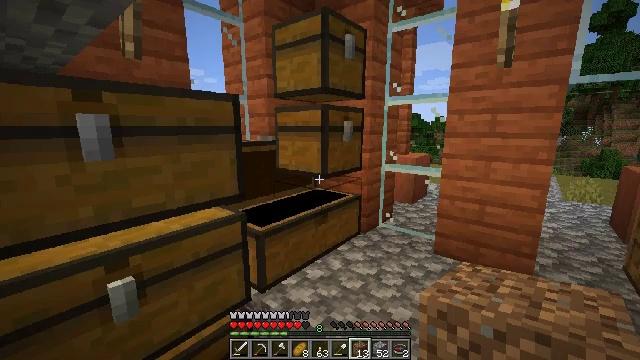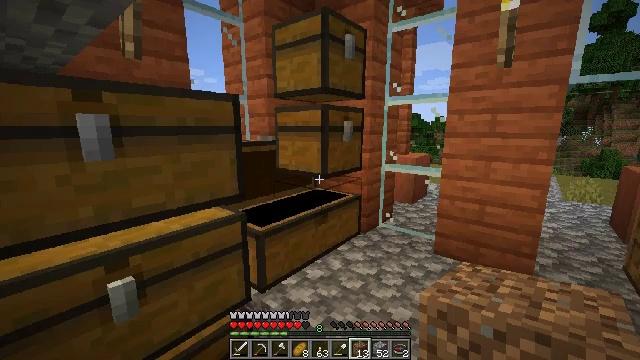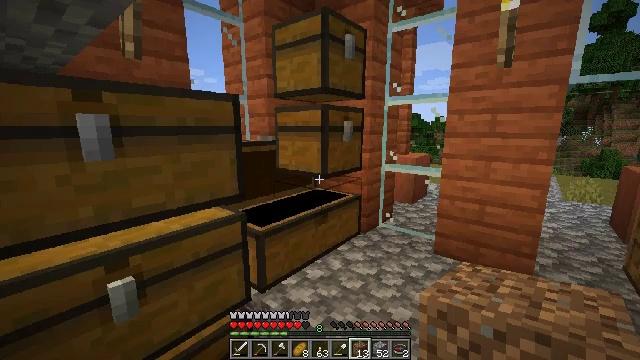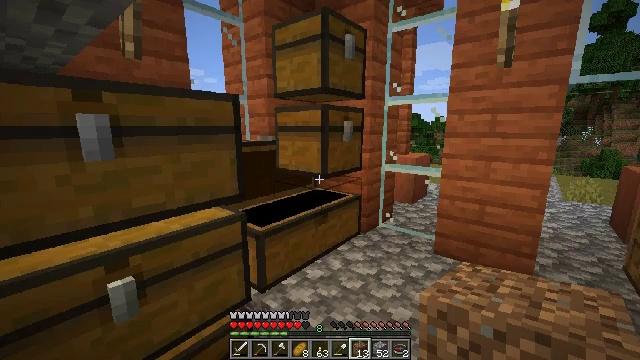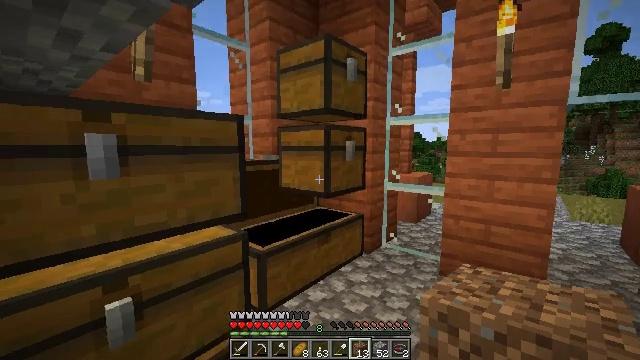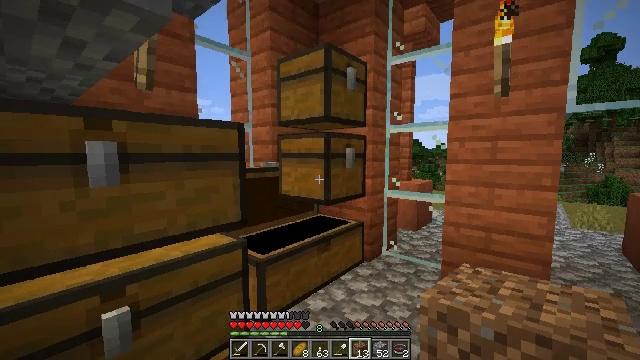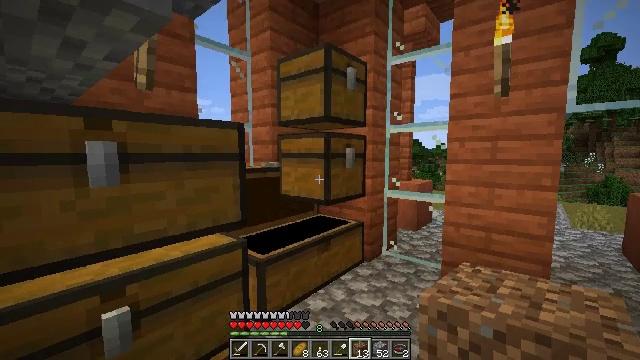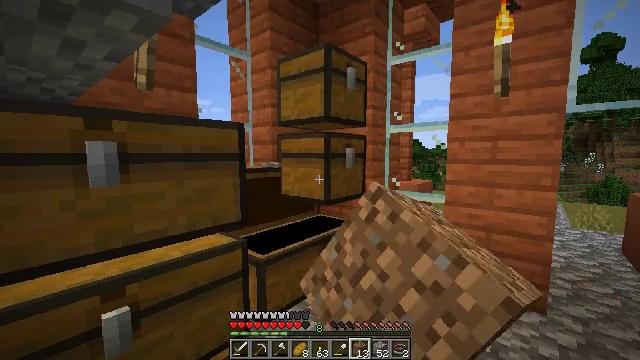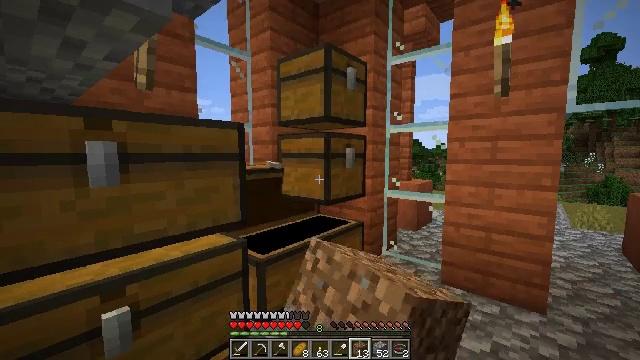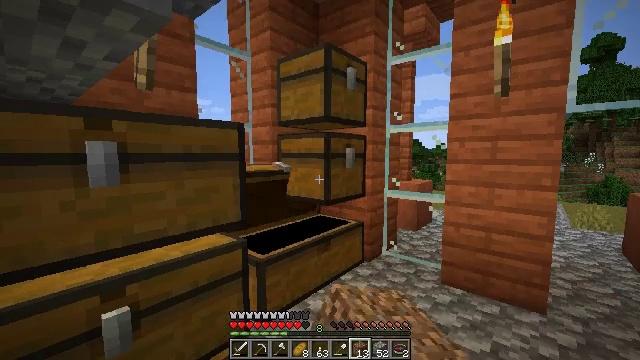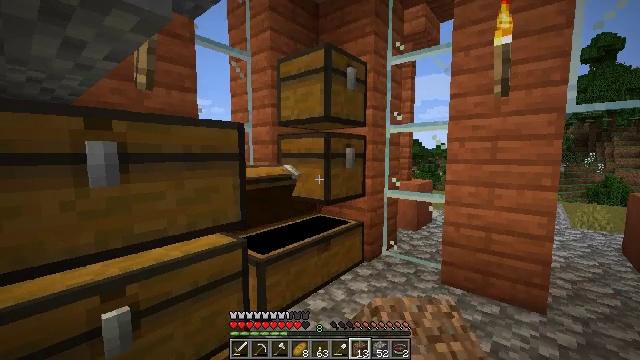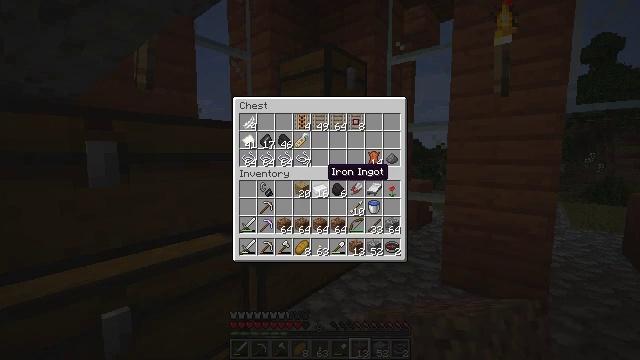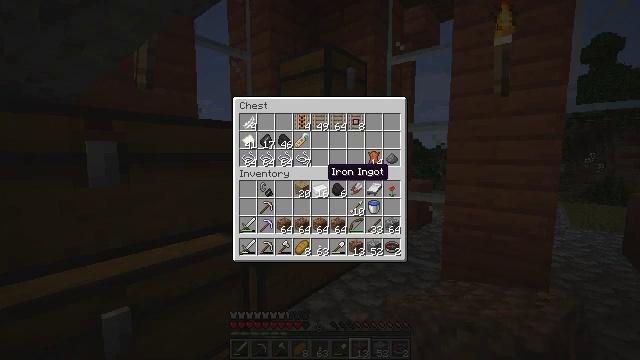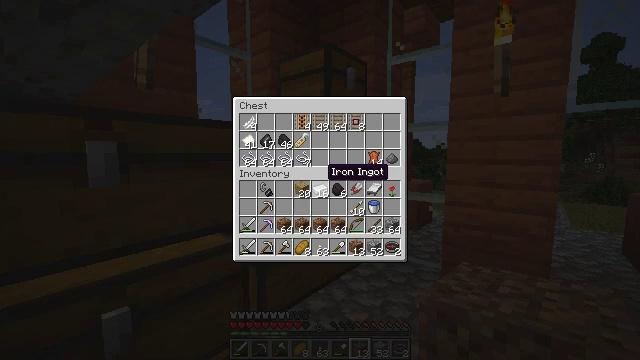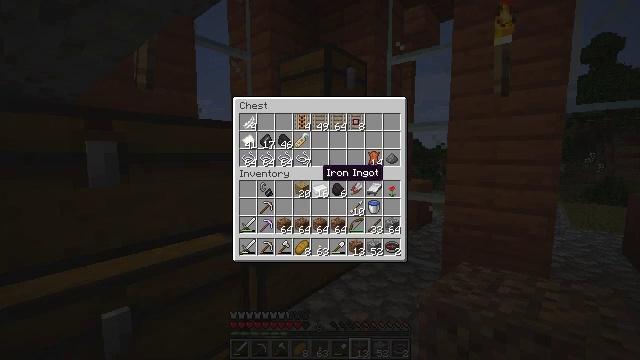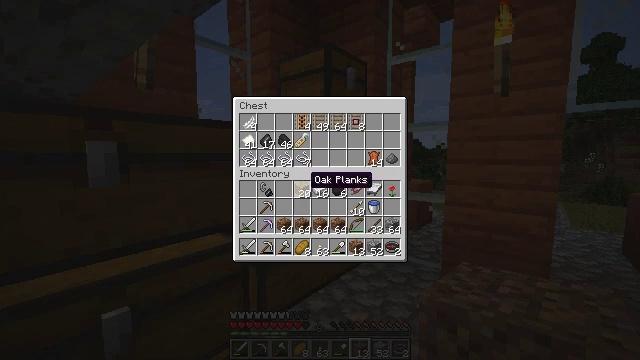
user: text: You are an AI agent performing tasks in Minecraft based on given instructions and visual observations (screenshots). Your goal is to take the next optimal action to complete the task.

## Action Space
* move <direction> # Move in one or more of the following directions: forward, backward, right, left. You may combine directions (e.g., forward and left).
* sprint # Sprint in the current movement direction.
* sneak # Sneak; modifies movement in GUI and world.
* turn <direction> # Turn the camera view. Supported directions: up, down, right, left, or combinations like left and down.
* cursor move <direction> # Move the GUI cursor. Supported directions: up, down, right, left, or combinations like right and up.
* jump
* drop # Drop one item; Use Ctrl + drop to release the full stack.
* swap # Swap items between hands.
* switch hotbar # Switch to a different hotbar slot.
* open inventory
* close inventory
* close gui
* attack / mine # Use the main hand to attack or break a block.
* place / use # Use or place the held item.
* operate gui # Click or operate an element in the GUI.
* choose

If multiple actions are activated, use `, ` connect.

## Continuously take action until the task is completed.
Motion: motion action
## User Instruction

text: Combine paper and a compass on a crafting table to craft a map.
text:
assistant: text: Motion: no_op
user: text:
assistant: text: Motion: no_op
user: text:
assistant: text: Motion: no_op
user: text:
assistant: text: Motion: turn up
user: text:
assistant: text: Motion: turn up
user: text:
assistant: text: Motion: use / place
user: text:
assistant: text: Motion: use / place
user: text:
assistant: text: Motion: use / place
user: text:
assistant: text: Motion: no_op
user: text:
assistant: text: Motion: no_op
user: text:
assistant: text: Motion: no_op
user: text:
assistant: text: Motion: no_op
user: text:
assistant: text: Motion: no_op
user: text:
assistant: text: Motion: no_op
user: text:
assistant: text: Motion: turn left and down
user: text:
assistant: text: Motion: no_op
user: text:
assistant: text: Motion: no_op
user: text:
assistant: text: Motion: no_op
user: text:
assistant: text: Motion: no_op
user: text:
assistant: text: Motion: no_op
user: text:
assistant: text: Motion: no_op
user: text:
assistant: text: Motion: no_op
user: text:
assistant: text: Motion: turn left and up
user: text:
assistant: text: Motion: turn left and up
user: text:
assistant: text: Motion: turn left and up
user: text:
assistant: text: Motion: no_op
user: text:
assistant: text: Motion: no_op
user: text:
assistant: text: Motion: no_op
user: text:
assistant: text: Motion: no_op
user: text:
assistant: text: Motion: no_op